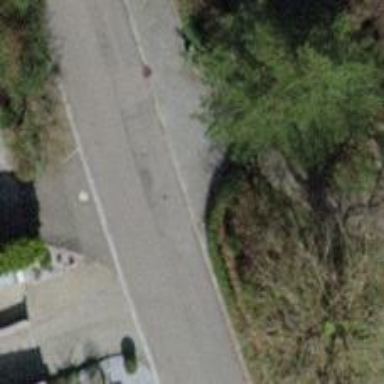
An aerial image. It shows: Residential road.